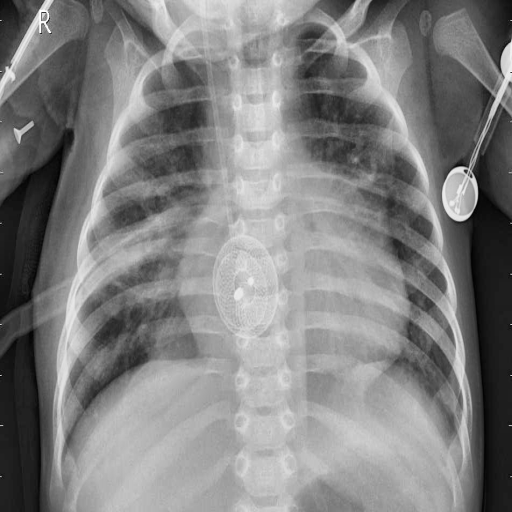
Finding: PNEUMONIA